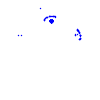
Particle: kaon